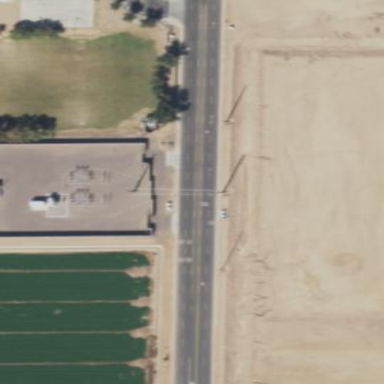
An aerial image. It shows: Outdoor power substation located behind wall. The substation operates at the distribution level.